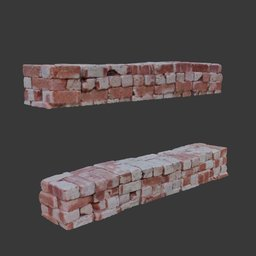
Label: architecture